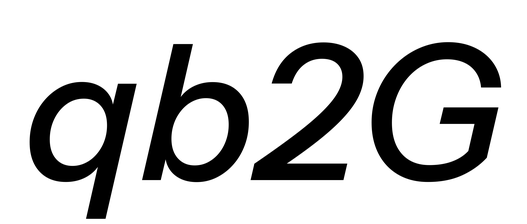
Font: InstrumentSans-Italic_Medium_Italic